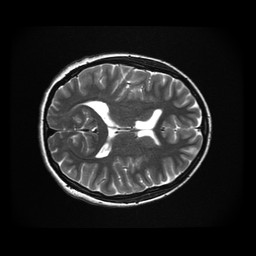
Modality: T2w
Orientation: axial
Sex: female
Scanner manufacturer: ge
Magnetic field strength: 3 T
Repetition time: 5 s
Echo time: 0.1019 s